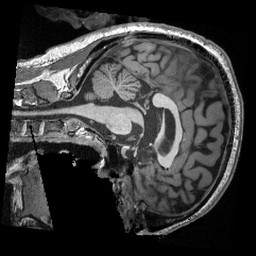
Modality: T1w
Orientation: sagittal
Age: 29
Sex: male
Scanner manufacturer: siemens
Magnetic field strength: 3 T
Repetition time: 2.3 s
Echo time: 0.00308 s